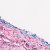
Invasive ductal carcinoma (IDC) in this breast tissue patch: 0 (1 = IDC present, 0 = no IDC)